Field crop: maize
Growth stage: 2
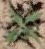
Species: atriplex